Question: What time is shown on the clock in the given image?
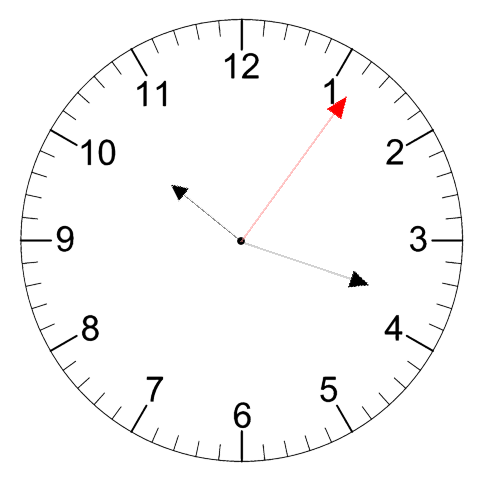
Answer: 10:18:06